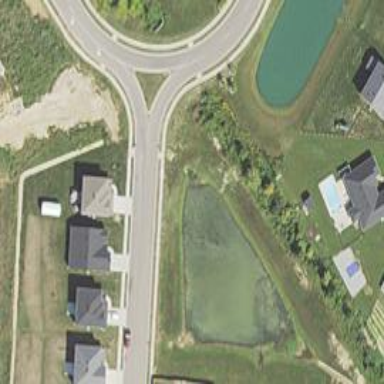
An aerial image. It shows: Residential road.